Interaction volume radius: 5 \u00c5
Interaction volume height: 25 \u00c5
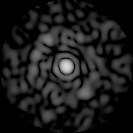
Disorder parameter: 0.8306